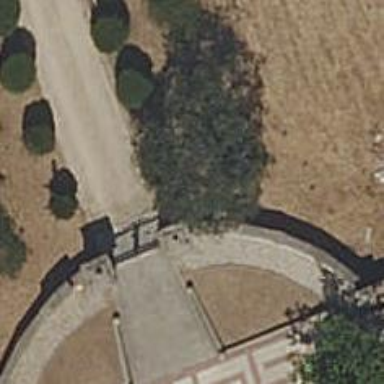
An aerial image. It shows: Gate.